Question:
Basically I don't know what to do...
I downloaded the JMF library and inserted the library into the project. It was working fine until I came across this problem. Let me know what you think. Thanks!!!
Zev
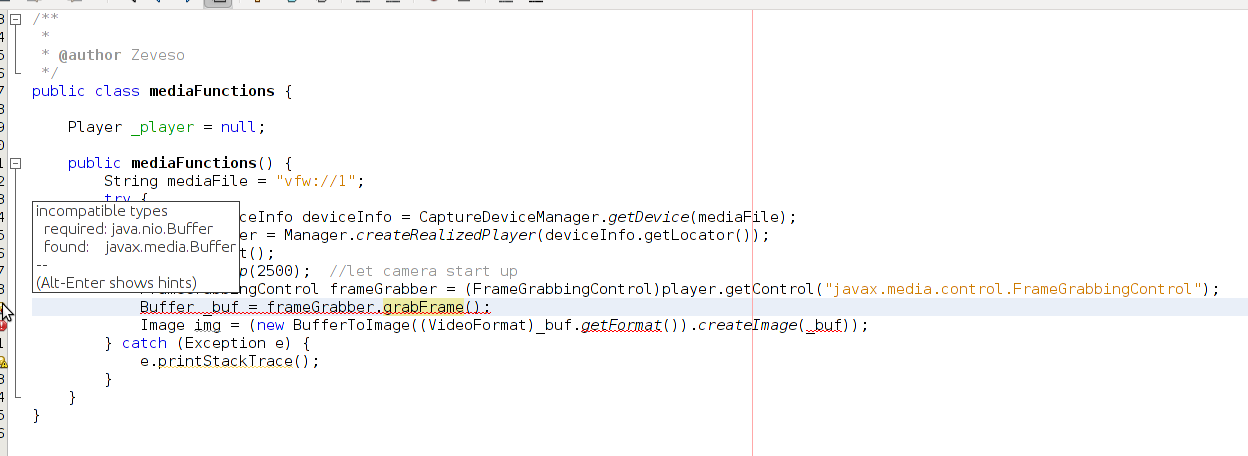
Answer: You could explicitly make '_buf' into a 'javax.media.Buffer' by writing out its full name, like
'javax.media.Buffer _buf = frameGrabber.grabFrame();'
Alternatively, you could import all of the classes of 'javax.media' by placing in your import statements (or above the class definition 'public class mediaFunction') :
'import javax.media.*;'
Or you could import specifically 'javax.media.Buffer' so Java knows that Buffer really means javax.media.Buffer, by importing:
'import javax.media.Buffer;'
This <URL> may help.
What I'm guessing is you imported java.nio.* or java.nio.Buffer, so it thinks that 'Buffer' implicitly means 'java.nio.Buffer', not the buffer type that 'frameGrabber.grabFrame()' returns, or in other words, 'javax.media.Buffer'. Regardless, my first solution ought to fix your problem.